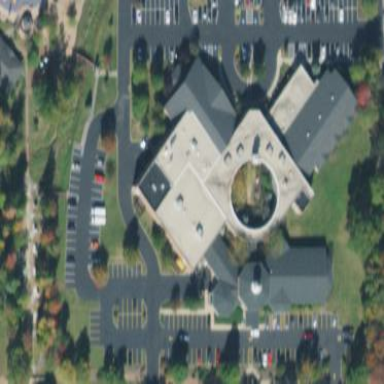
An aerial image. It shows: Public building.